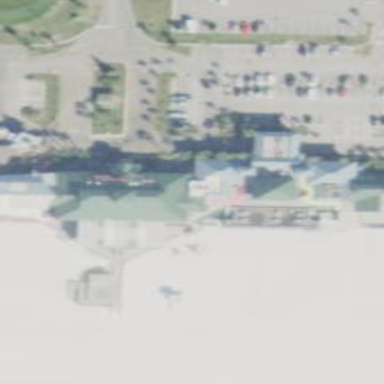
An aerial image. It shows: Mall building.